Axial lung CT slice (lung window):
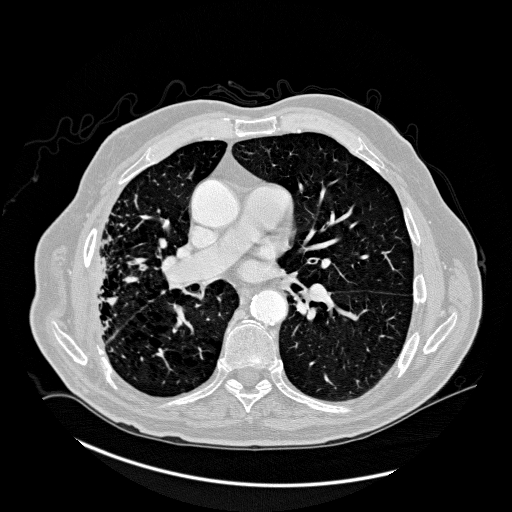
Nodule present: no